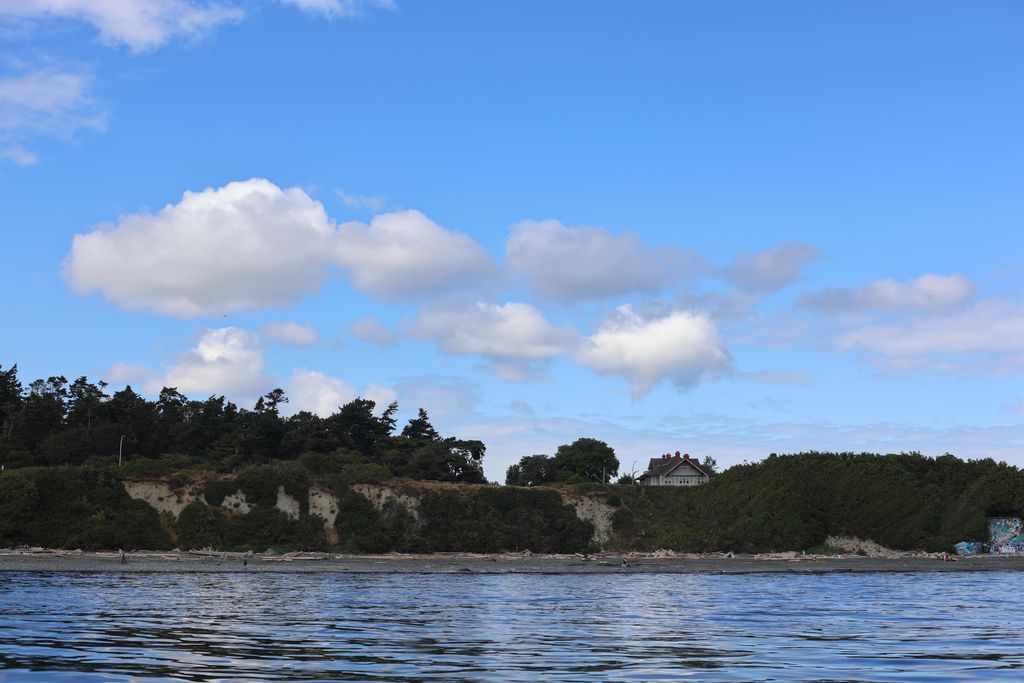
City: victoria